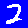
Digit: 2